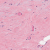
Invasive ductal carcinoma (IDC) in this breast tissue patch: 0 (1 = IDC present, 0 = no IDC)